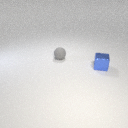
small gray rubber sphere behind small blue metal cube